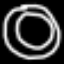
Label: donut